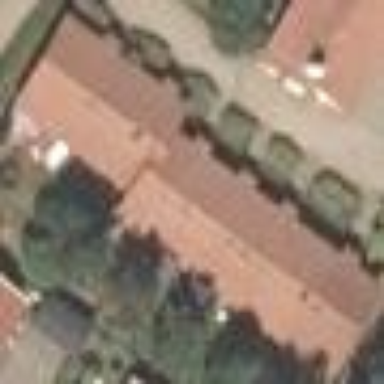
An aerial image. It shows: Terrace building.